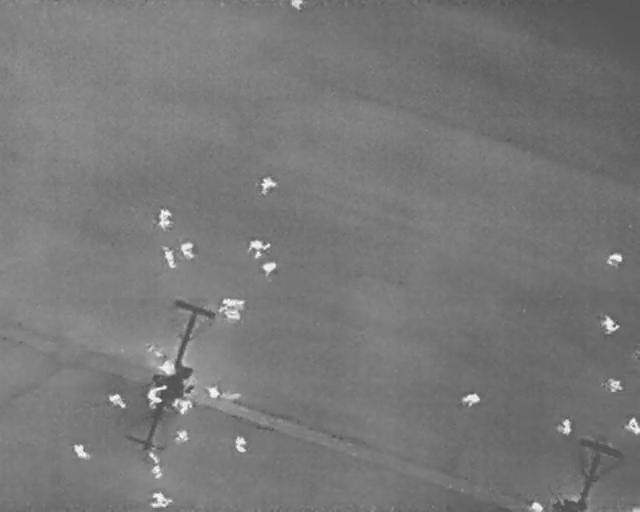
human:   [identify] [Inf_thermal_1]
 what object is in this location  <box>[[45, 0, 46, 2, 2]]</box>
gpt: <ref>1 medium person at the top</ref>